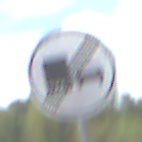
Verkehrszeichen: EndeUeberholverbotKraftfahrzeuge
Umgebung: Outdoor, Nature
Tageszeit: Midday
Wetter: PartlyCloudy
Licht: Natural
Jahreszeit: NotSpecified
Kontrast: HighContrast